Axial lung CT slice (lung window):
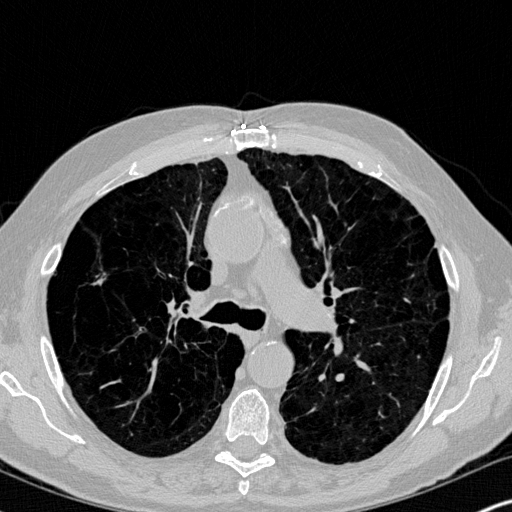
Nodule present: yes
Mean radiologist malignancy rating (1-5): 2.5